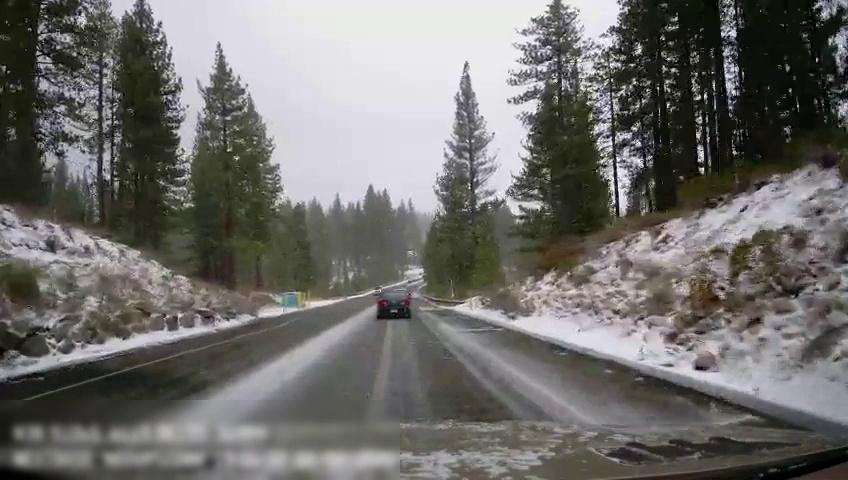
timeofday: Day
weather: Snowy
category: Drivable Space
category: Vehicles | Car
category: Lanes | Opposite Lane
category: Lanes | Current Lane